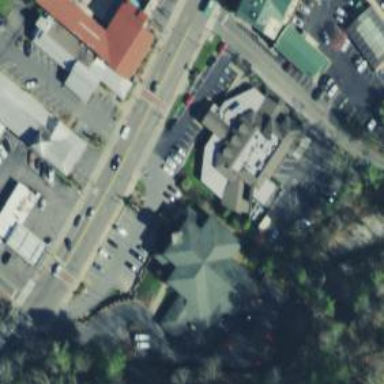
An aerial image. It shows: Outdoor shop located within building.